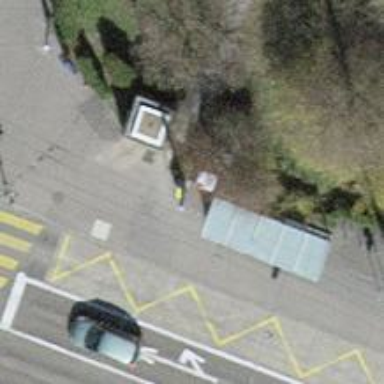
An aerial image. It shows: Post box is visible.